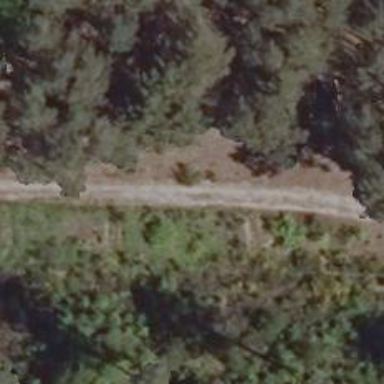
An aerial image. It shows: Compacted grade5 track.